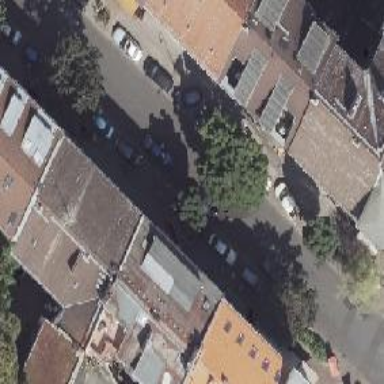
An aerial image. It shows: Asphalt road in living street with separate parking available on both sides.